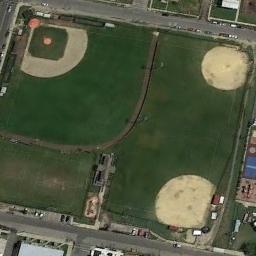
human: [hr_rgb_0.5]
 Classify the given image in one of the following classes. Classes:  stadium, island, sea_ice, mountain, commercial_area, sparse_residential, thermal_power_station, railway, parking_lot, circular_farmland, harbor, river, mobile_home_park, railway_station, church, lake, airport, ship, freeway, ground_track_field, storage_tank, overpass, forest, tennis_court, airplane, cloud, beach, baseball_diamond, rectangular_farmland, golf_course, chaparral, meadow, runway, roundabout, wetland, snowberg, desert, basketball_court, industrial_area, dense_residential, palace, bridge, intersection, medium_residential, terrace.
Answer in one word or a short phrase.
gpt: baseball_diamond